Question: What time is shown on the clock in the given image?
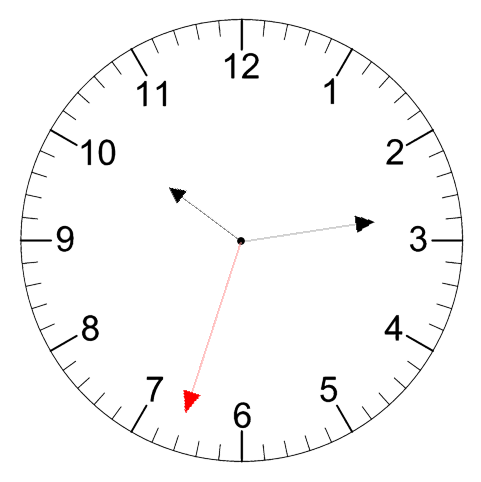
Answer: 10:13:33